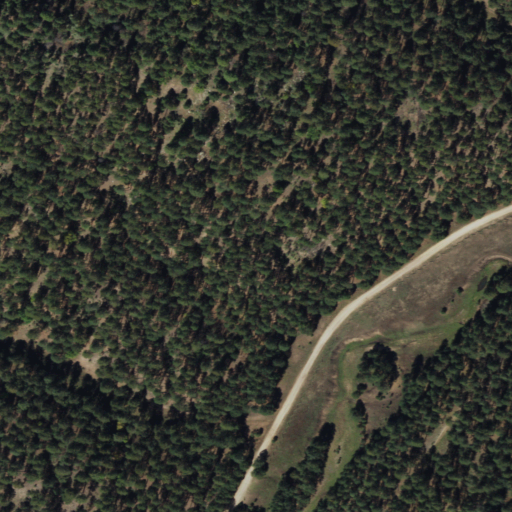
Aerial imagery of plain(s) in Arizona named Poverty Flat containing grassland, evergreen forest, and shrub